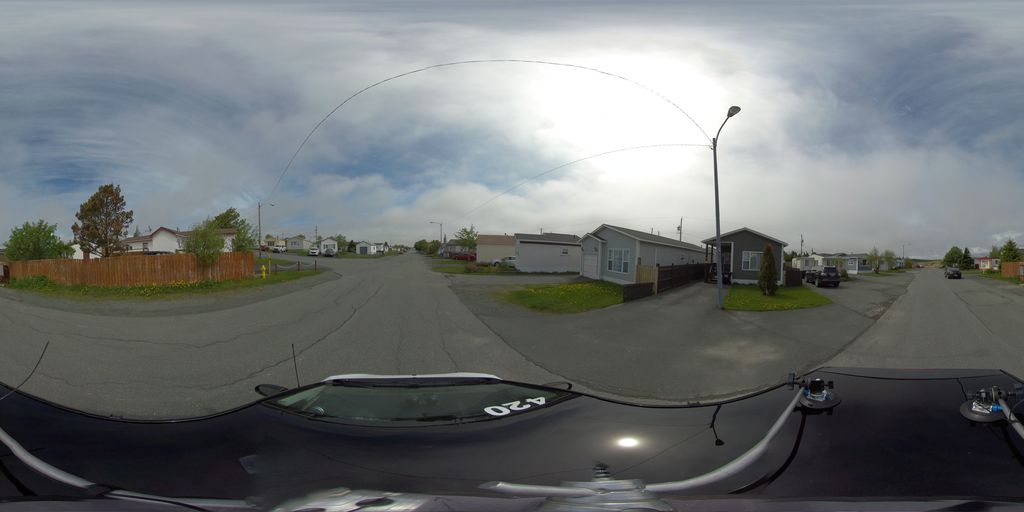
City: st_johns